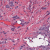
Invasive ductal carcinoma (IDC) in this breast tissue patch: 1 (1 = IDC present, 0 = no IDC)